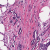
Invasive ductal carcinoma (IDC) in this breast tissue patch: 0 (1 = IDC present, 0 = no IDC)